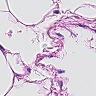
Metastatic tissue present: no